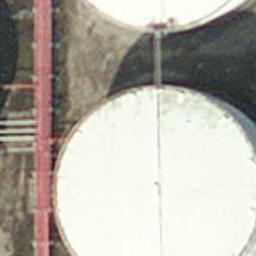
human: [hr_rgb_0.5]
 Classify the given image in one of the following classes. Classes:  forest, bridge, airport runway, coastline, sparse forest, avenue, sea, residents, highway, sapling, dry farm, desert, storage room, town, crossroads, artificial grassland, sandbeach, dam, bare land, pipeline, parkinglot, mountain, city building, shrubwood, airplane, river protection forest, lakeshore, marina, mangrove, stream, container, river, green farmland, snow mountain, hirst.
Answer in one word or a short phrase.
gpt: storage room